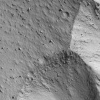
Atmospheric dust classification: not_dusty